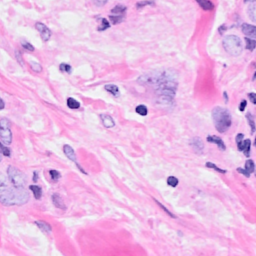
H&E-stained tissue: Breast